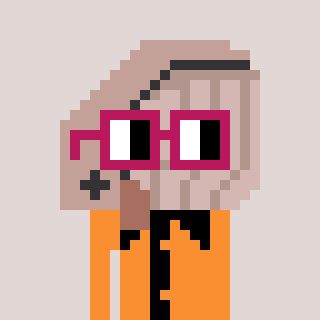
a pixel art character with square dark red glasses, a whale-shaped head and a orange-colored body on a warm background